The trace is the raw vibration amplitude of a rotating bearing as a function of time. What is the most likely bearing condition (normal, inner_race, outer_race, ball)?
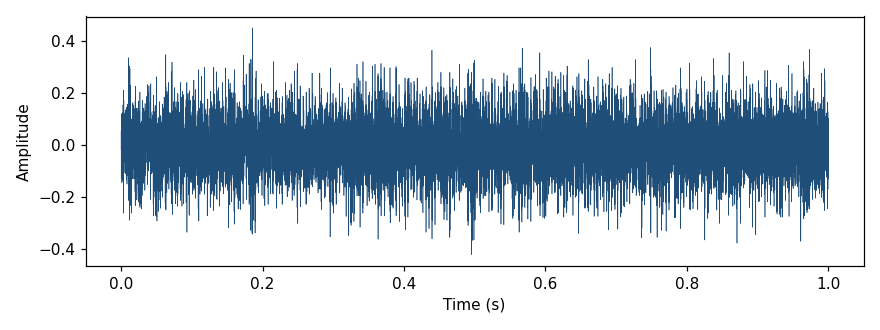
Answer: outer_race